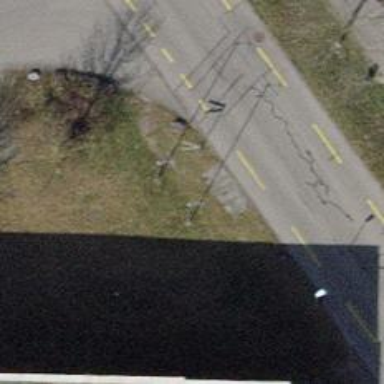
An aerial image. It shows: Flagpole which is man-made.